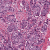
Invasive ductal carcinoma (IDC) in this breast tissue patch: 1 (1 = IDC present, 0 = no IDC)